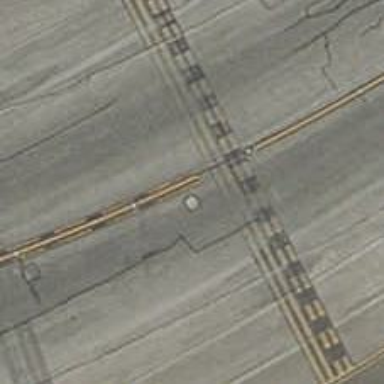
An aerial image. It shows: Runway holding position.